Interaction volume radius: 10 \u00c5
Interaction volume height: 40 \u00c5
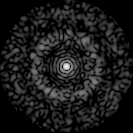
Disorder parameter: 0.8256